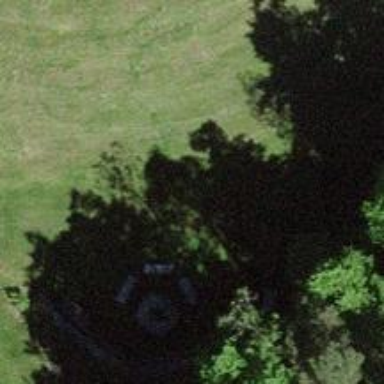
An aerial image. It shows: Picnic shelter designed for outdoor gatherings.